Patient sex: M
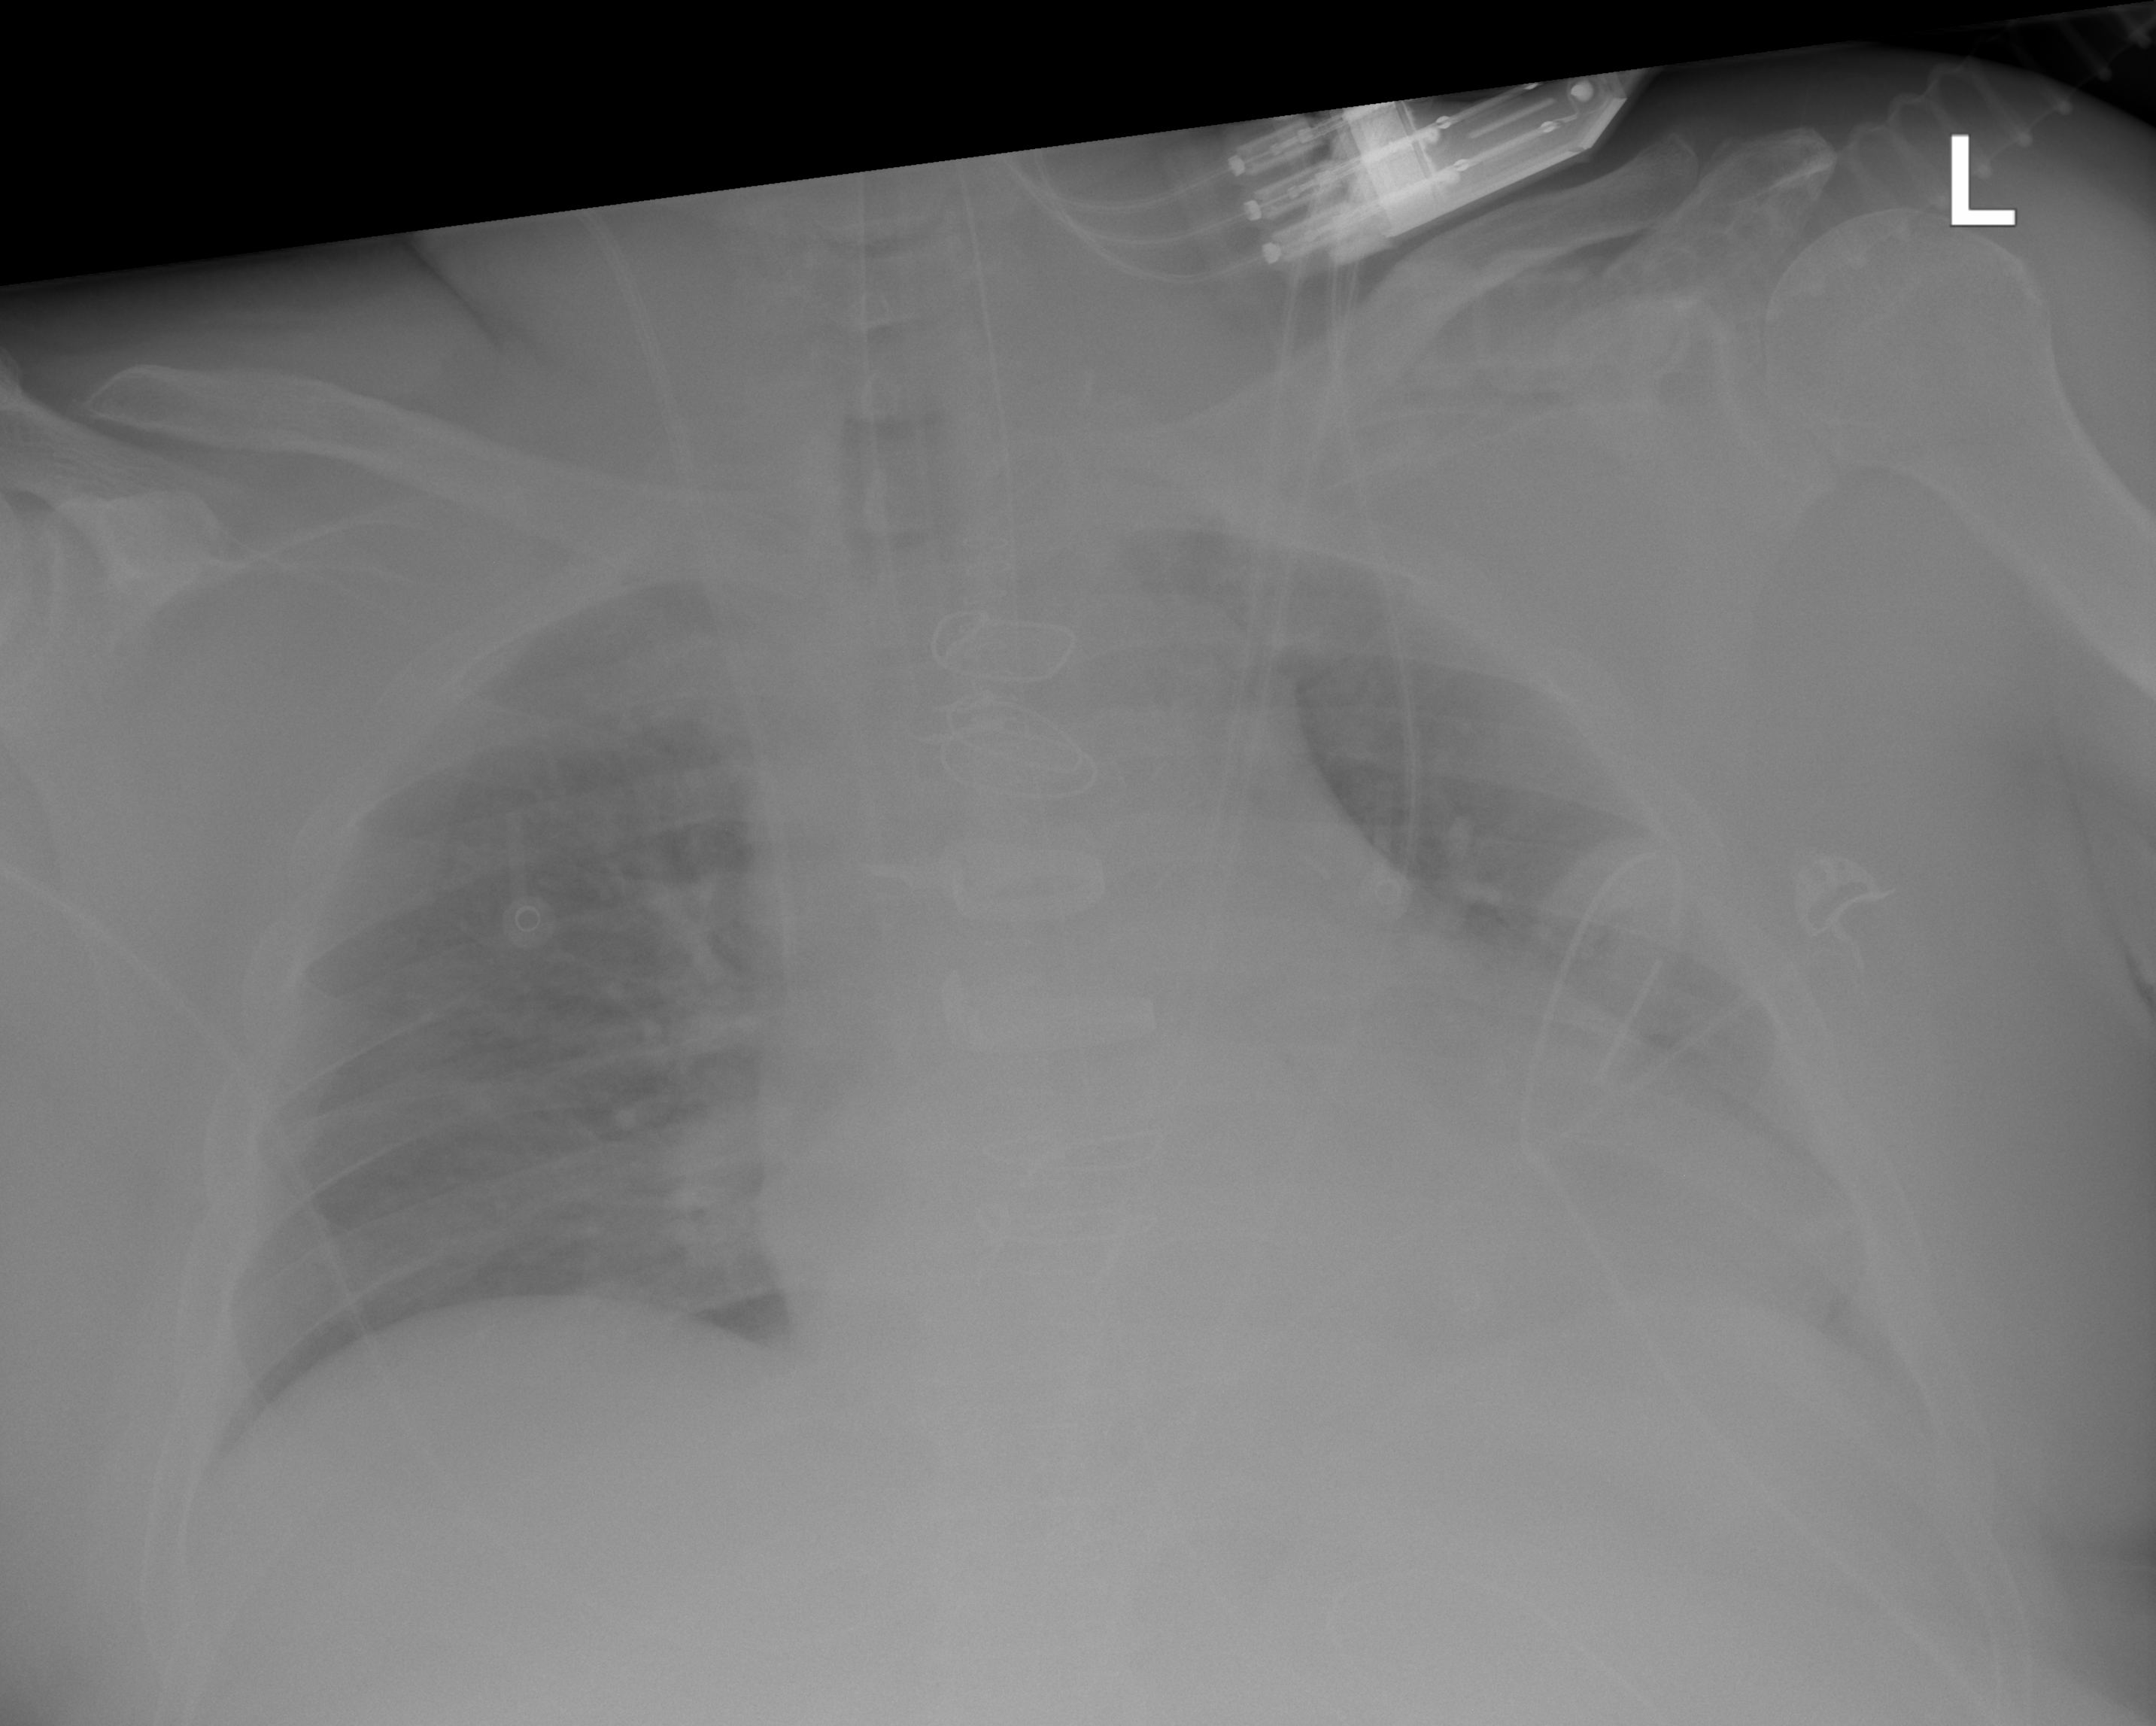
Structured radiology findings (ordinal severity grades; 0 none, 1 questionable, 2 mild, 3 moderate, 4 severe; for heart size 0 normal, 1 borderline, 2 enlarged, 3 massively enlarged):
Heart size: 2
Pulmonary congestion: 0
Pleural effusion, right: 0
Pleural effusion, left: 2
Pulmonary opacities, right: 0
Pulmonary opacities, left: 0
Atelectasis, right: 0
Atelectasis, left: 0